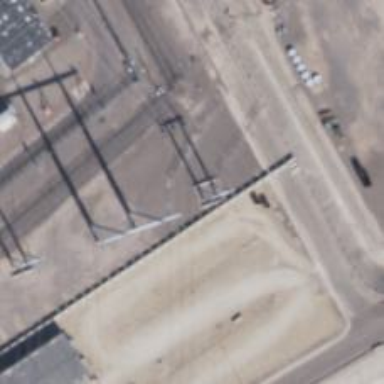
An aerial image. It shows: H-frame designed tower for power lines.